Aerial crown-view tile of a tropical tree (Barro Colorado Island, Panama), acquired 20250317:
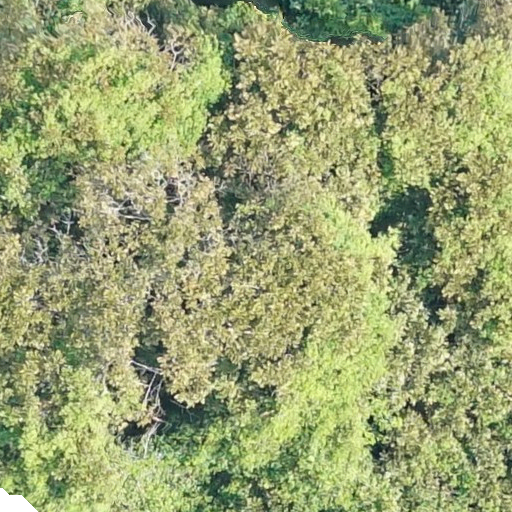
Species: Dipteryx oleifera
GBIF accepted scientific name: Dipteryx oleifera
Crown area: 588.591 m²